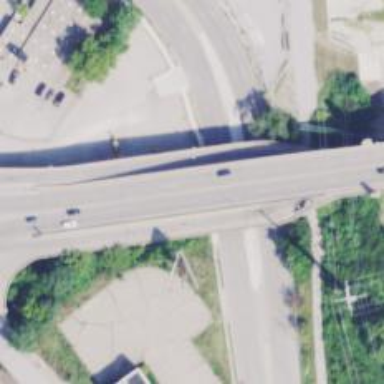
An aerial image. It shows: Viaduct bridge over trunk highway.